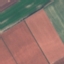
Land use / land cover class: AnnualCrop